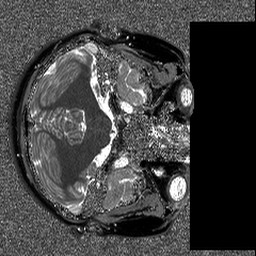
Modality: T1map
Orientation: axial
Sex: female